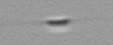
Label: Cylindrotheca_morphotype1